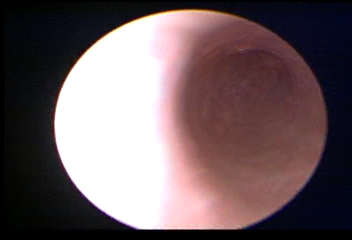
Modality: WLC
Class: Normal mucosa
Bladder cancer association: No